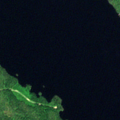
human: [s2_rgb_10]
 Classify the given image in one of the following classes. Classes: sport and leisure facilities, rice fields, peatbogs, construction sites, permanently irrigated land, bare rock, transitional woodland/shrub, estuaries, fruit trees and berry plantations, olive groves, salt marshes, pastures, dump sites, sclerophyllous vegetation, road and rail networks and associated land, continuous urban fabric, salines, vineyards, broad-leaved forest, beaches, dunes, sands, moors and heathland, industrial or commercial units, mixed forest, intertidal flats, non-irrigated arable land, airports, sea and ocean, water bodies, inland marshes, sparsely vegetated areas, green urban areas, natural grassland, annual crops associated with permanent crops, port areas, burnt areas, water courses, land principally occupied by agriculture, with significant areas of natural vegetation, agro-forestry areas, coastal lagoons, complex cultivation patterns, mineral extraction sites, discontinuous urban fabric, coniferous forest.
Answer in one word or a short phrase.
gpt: coniferous forest, water bodies